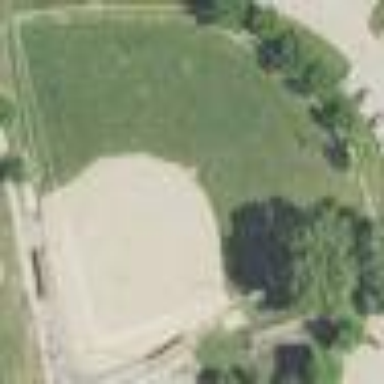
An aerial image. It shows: Softball pitch for leisure land activities.